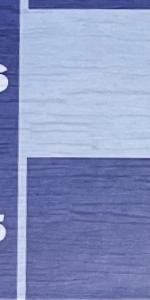
Label: Empty